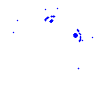
Particle: electron